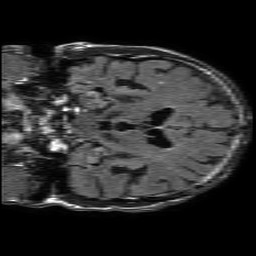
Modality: FLAIR
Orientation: coronal
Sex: male
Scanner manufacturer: philips
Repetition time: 11 s
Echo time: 0.125 s